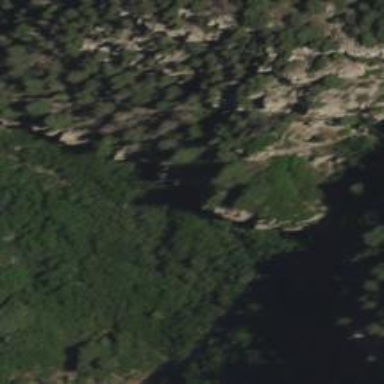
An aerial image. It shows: Cliff in nature.